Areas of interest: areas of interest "Library"
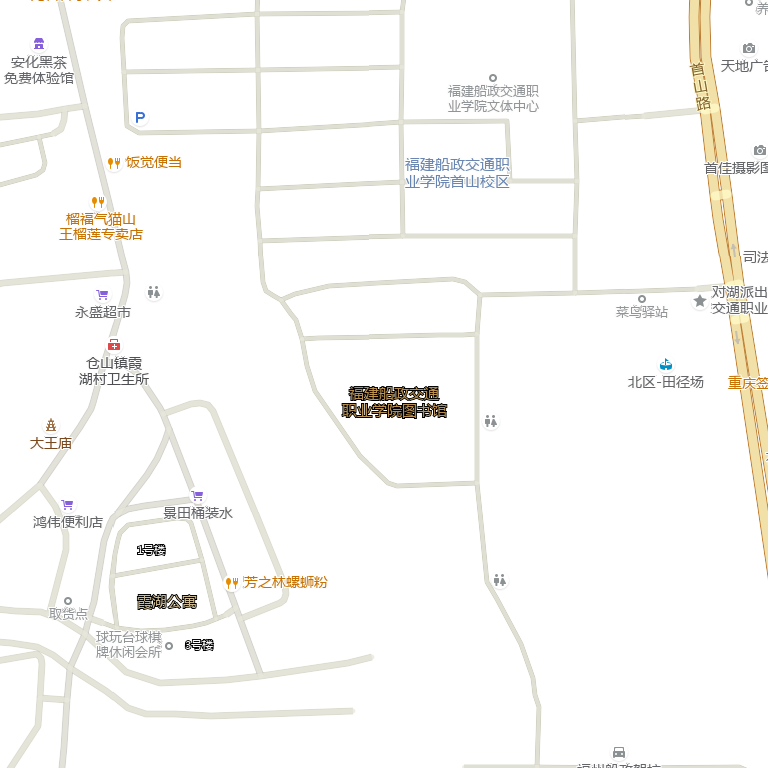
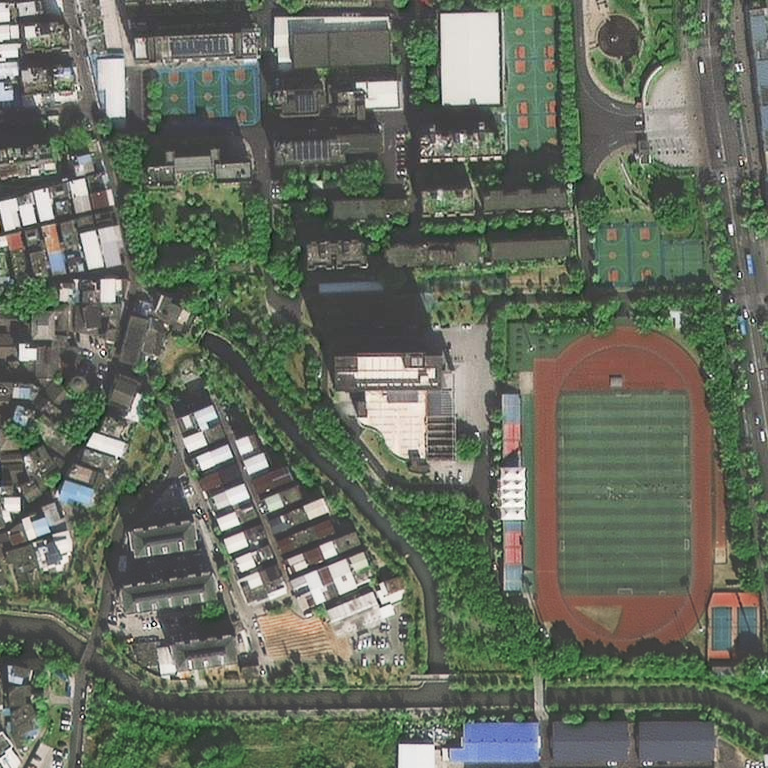